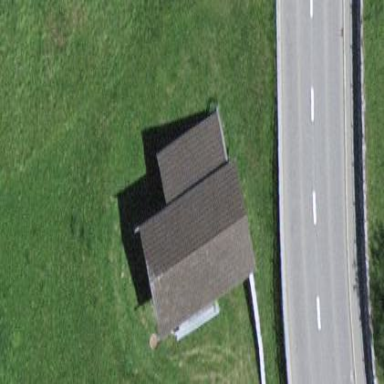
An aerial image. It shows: Stable building.